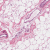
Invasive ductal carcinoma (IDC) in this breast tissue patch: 0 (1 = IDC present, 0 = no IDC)